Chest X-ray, AP view. Patient: 50 years old, sex M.
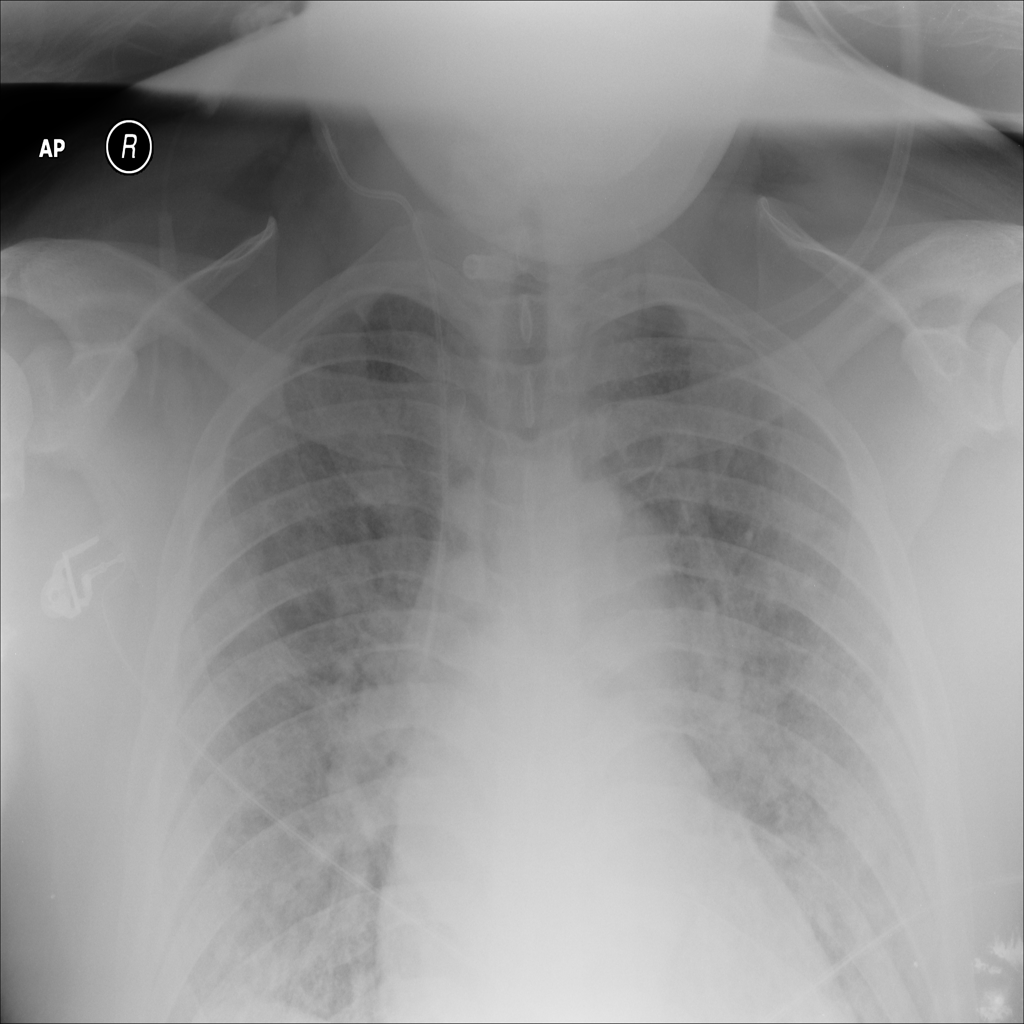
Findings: Infiltration